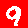
Digit: 9